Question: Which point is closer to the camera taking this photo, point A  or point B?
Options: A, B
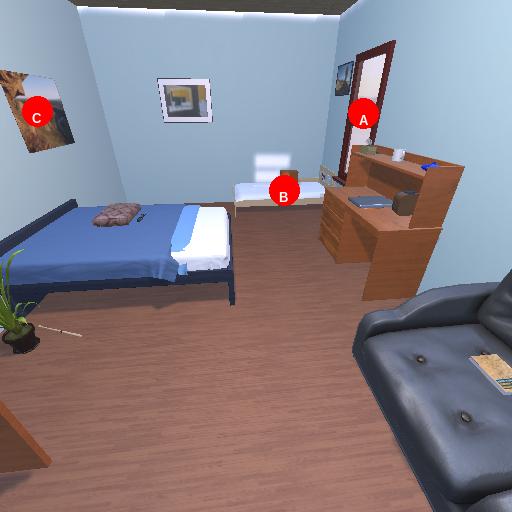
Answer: A